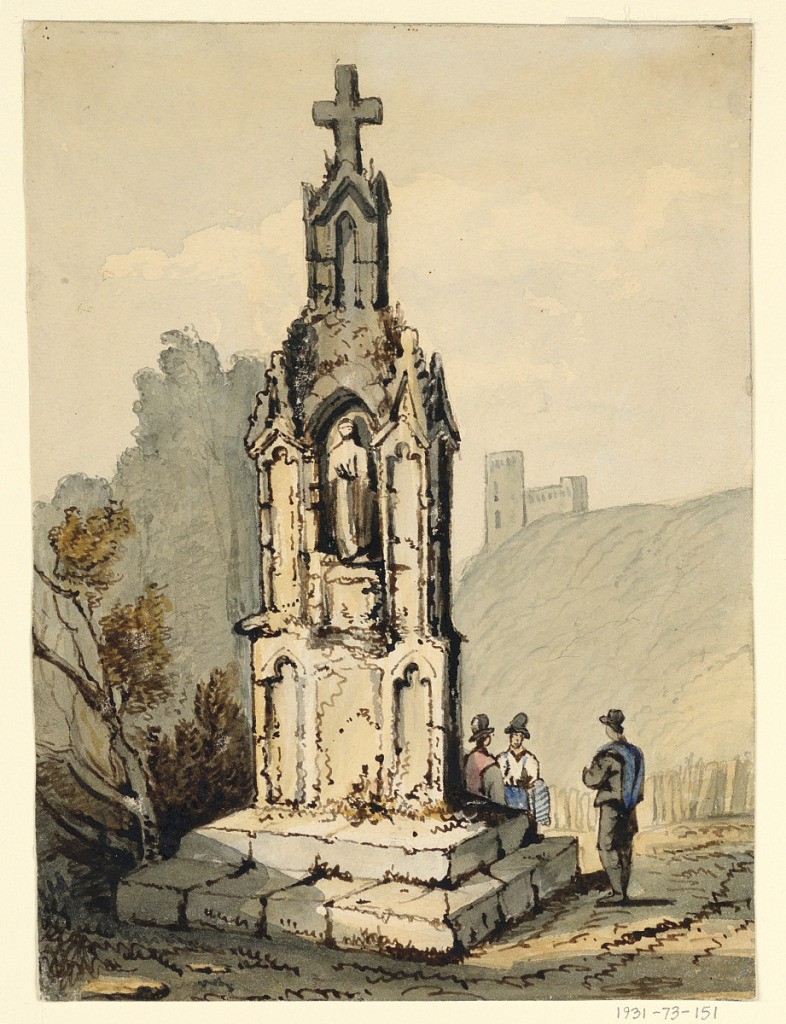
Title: A Cross in Normandy
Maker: Charles Nicolas Ransonnette, French, 1793 - 1877
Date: ca. 1840
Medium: Pen and ink, brush and watercolor on paper
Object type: Drawing
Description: A cross in Normandy.